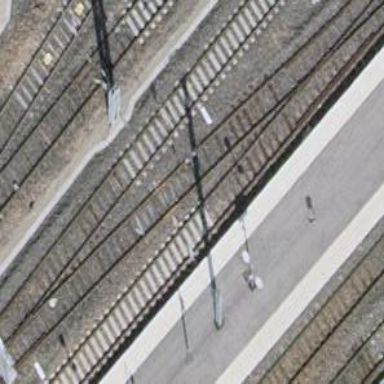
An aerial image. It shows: Railway track with contact line for electrification.